Question: I get this error when debugging my ASP.NET web application after I trigger an UpdatePanel:

htmlfile: Unknown runtime error
and "updatePanelElement.innerHTML=rendering" is highlighted in a ScriptResource.axd file.
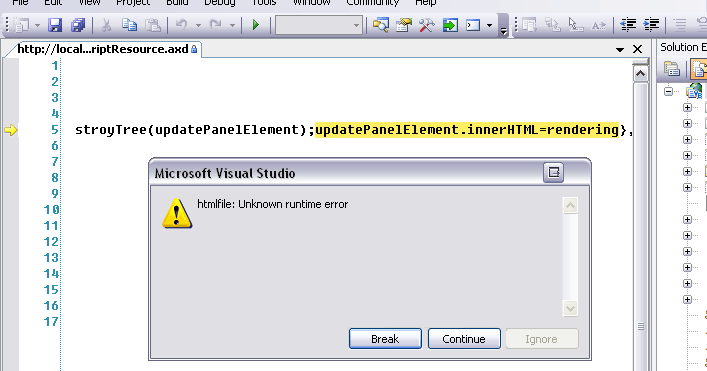
Answer: This seems to happen because I've got my UpdatePanel within an ordered list <ol> container. And I've got list item <li> tags within my UpdatePanel's ContentTemplate.
'''
<ol>
<li>...</li>
<asp:UpdatePanel ...>
<ContentTemplate>
<li id="lione" runat="server">...</li>
<li id="litwo" runat="server">...</li>
</ContentTemplate>
<Triggers>
...
</Triggers>
</asp:UpdatePanel>
<li>...</li>
</ol>
'''
It makes sense to me this way, but I guess I'll need to rethink my page layout.